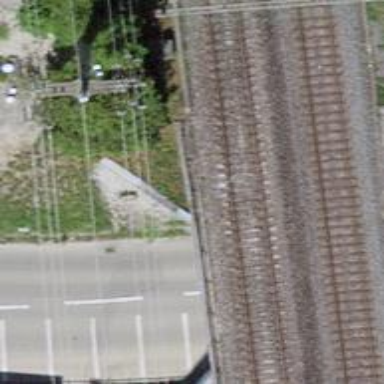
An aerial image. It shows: Railway bridge with electrified tracks and single rail.